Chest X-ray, AP view. Patient: 40 years old, sex M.
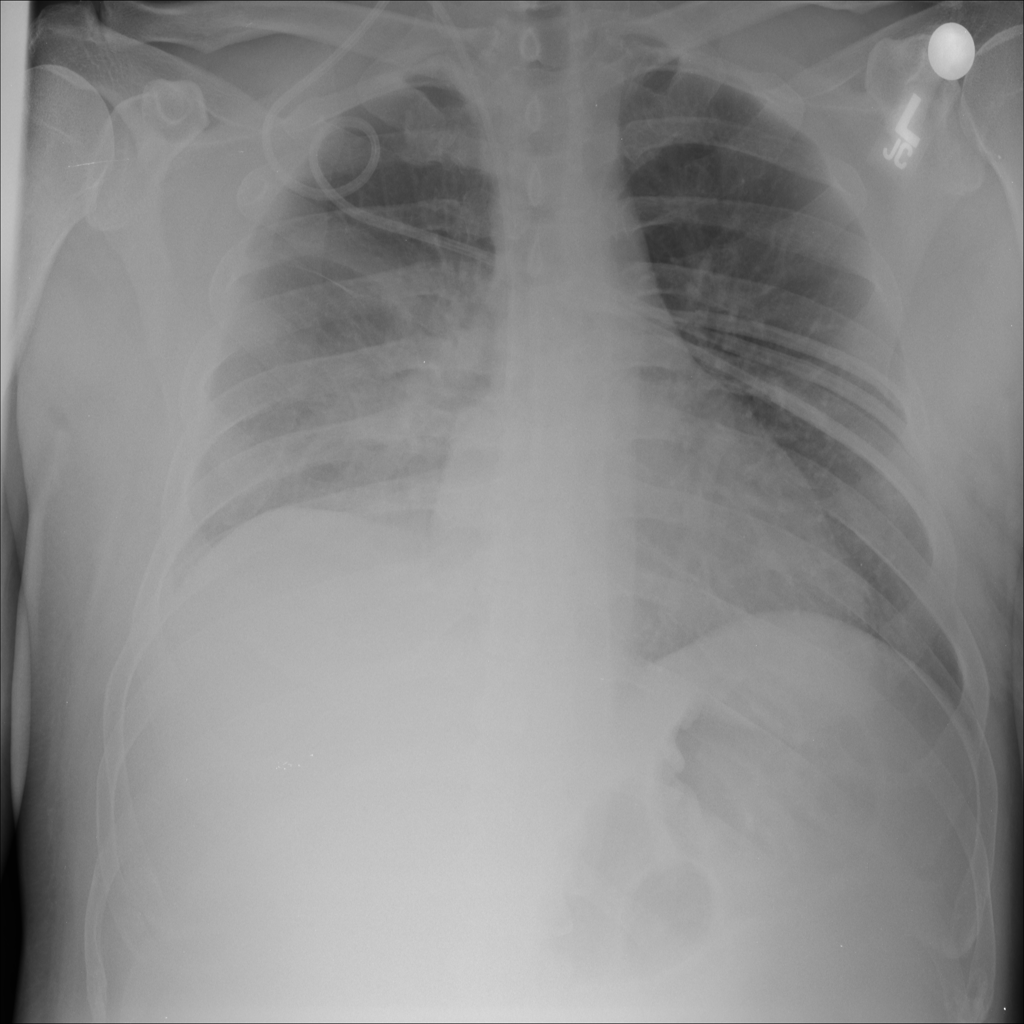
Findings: Effusion